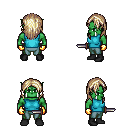
a pixel art fantasy rpg character, male body template, orc, green skin, teal sleeveless shirt, teal pants, white blonde long hairstyle, gold gloves, black shoes, dagger, four views (front, back, left, right), 2x2 character sprite sheet, small pixel art, hard edges, no anti-aliasing